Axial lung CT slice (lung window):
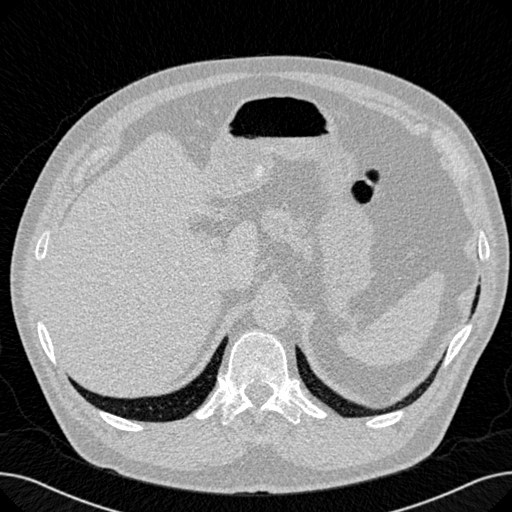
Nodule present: no